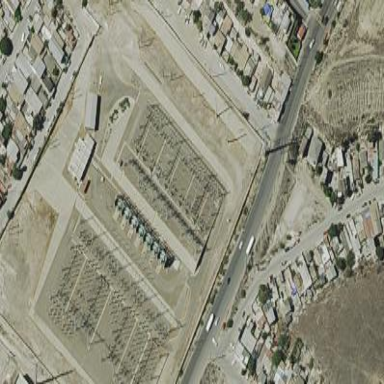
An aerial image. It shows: Outdoor transmission substation.